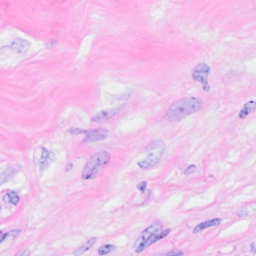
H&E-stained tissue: Breast